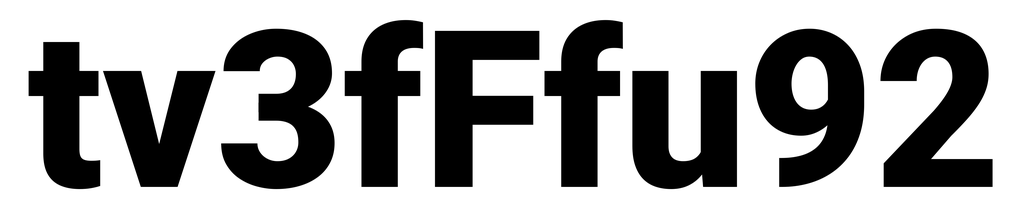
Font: Roboto_Black